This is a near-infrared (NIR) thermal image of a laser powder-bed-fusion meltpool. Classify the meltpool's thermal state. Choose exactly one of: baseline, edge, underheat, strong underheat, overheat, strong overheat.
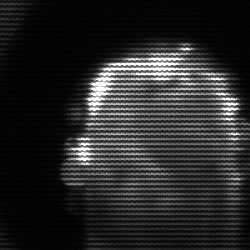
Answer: baseline